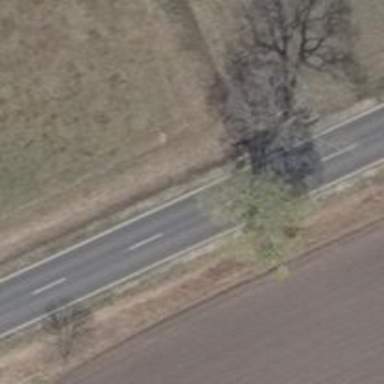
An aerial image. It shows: Deciduous tree with broadleaved leaves.